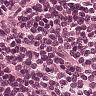
Metastatic tissue present: no